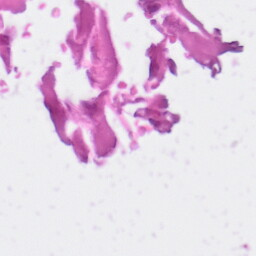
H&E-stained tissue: Skin